Question:
I have a search input box, and on top of that I have an image/logo.
What is the most efficient way to change image/logo every time user refresh the page ?
'''
<img class="" id="Default Logo" src="/img/logo/logo_3.png" alt="logo" width="150px" >
<span class="input-icon input-icon-right">
<input id="searchbox" placeholder="Enter SKU or name to check availability " type="text" />
<i class="ace-icon fa fa-search red"></i>
</span>
'''
Right now, I use 'logo_3.png', but I have of them.
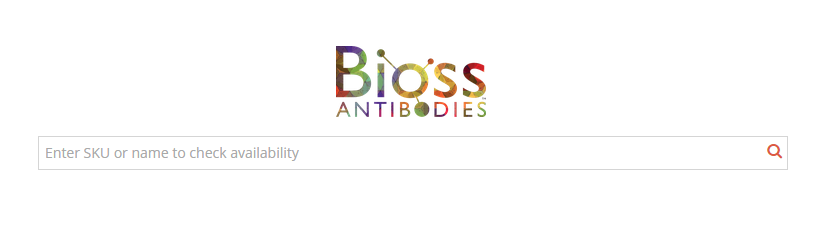
Answer: Solution : I use php function : <URL>
'<img src="/img/logo/<?php echo rand(1,10); ?>.jpg" alt="logo" width="200px" >'
Output - notice image will randomly change !